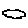
Label: cloud